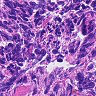
Metastatic tissue present: no